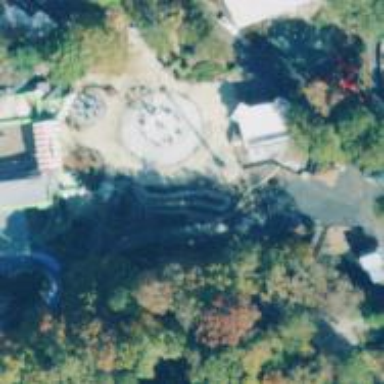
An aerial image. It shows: Drop tower attraction.